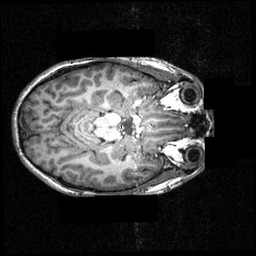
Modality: T1w
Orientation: axial
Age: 24
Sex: female
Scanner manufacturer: siemens
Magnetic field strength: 3.951 T
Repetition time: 1.5 s
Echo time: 0.00335 s